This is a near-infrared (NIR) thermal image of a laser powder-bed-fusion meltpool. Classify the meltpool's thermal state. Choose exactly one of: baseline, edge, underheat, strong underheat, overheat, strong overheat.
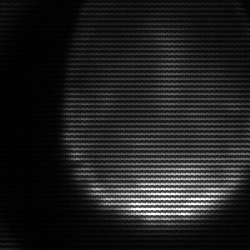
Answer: edge